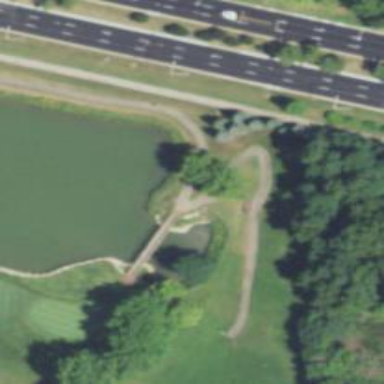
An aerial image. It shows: Service road designated as golf cart path.